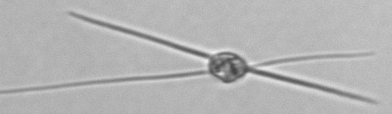
Label: Chaetoceros_danicus